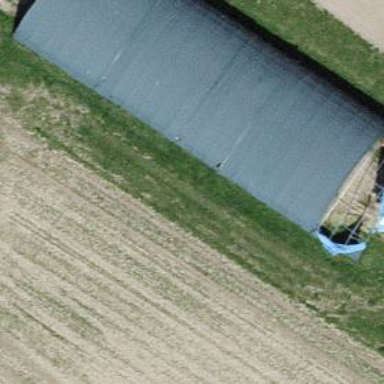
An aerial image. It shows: Greenhouse.